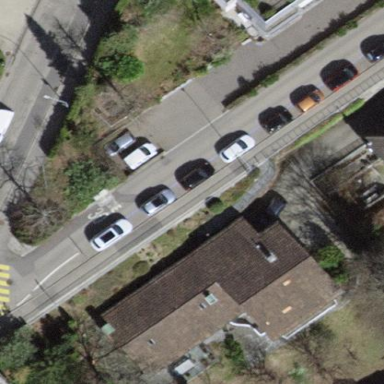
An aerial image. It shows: Parking lane with asphalt surface.